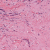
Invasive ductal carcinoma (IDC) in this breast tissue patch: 1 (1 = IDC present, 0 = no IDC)